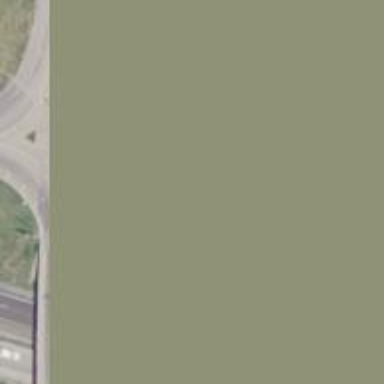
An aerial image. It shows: Motorway junction.